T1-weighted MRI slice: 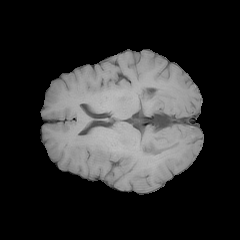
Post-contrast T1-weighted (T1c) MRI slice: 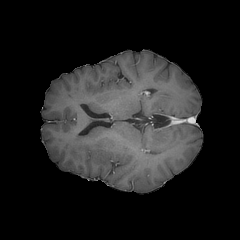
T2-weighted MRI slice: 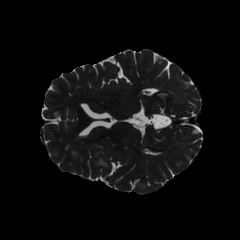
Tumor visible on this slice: yes